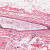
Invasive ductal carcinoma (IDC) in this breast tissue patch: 0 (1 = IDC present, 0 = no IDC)